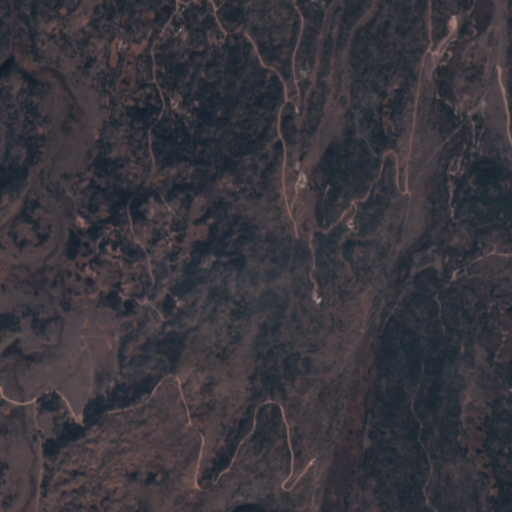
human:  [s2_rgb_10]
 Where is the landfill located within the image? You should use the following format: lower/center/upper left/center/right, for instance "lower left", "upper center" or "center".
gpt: There is no landfill in the image.